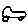
Label: car